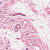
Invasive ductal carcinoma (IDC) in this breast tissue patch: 0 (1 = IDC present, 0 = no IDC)